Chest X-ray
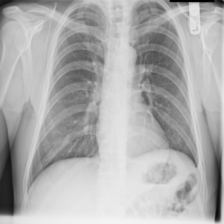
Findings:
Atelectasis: negative
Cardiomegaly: negative
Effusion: negative
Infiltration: negative
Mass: negative
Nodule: negative
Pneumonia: negative
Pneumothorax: negative
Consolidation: negative
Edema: negative
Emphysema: negative
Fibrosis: negative
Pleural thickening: negative
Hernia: negative